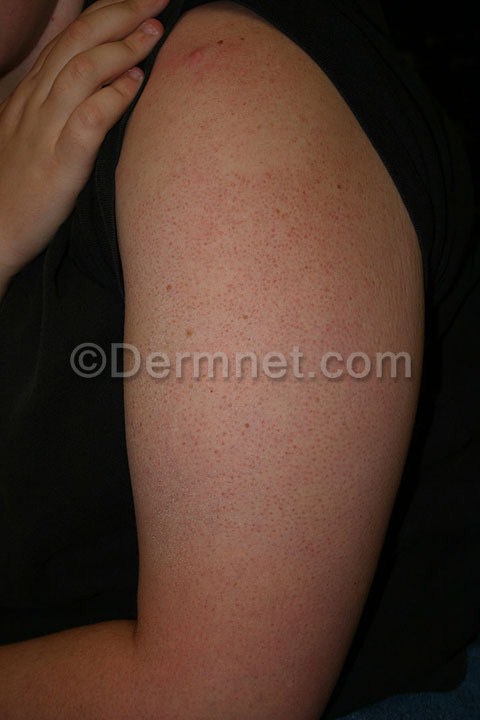
Disease: Atopic Dermatitis Photos